Aerial crown-view tile of a tropical tree (Barro Colorado Island, Panama), acquired 20240611:
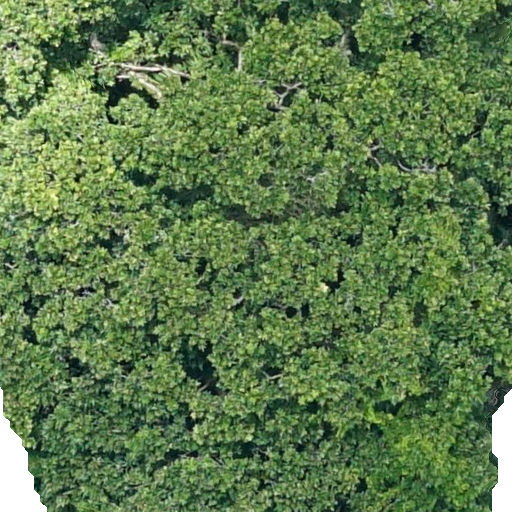
Species: Anacardium excelsum
GBIF accepted scientific name: Anacardium excelsum
Crown area: 655.731 m²